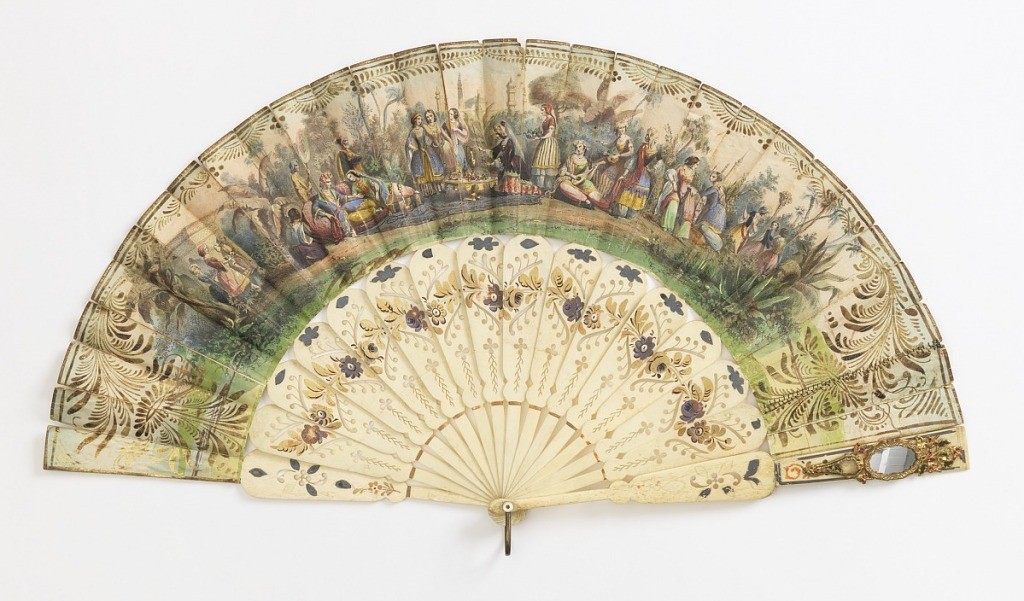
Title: Pleated fan
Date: late 19th century
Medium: Printed and hand-colored paper leaf, drilled and painted bone sticks with metallic foil, mirror on one guard, mother-of-pearl washer at rivet, gilt metal bail
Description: Pleated fan. Printed and hand-colored paper leaf. Obverse:  a Turkish scene showing a seated man reclining with with women, servants and musicians. Reverse: a Renaissance scene showing bobbin lace making and spinning. Drilled and painted bone sticks with metallic foil. Mirror on one guard. Mother-of-pearl washer at rivet and gilt metal bail.